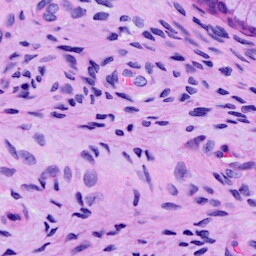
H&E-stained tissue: Cervix